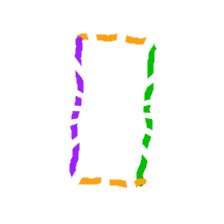
Shape: rectangle